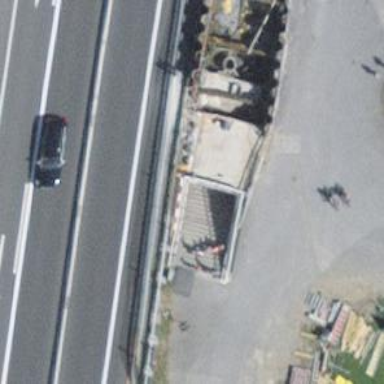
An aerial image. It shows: Path through tunnel.